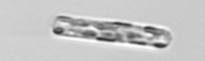
Label: Dactyliosolen_fragilissimus